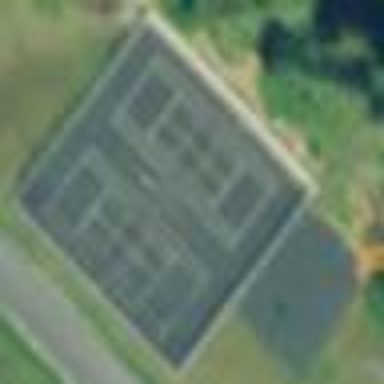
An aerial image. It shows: Asphalt tennis court.